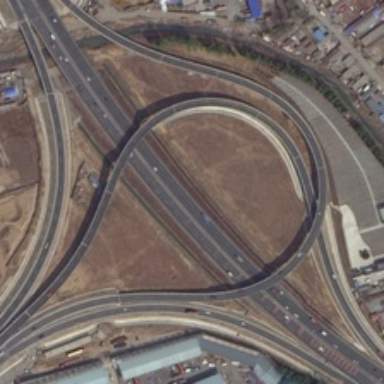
A road pass across the ring shaped viaduct surrounded by factory buildings .